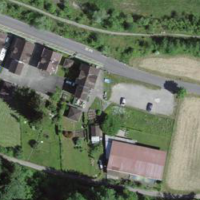
EUNIS habitat code: 55
Species observed at this site:
Allium ursinum
Filipendula ulmaria
Tussilago farfara